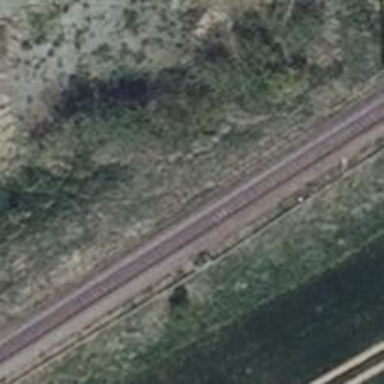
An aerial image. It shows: Railway signal.